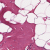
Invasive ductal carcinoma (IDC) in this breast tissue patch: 0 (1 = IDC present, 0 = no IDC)